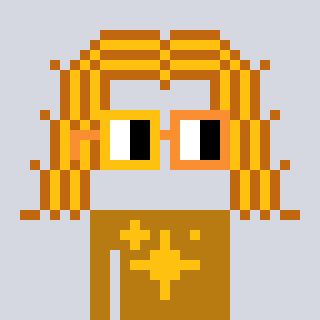
a pixel art character with square yellow and orange glasses, a hair-shaped head and a gold-colored body on a cool background